Question: When font-lock colourises my Lisp buffers (in 'clojure-mode' and 'emacs-list-mode', at least, so I'm assuming all Lisp modes are affected as well), the font size of my symbols is getting reduced. In this case, I think a picture worth a thousand words:

As you can see, this leads to the indentation looking wrong, due to the symbols 'arena-ended-games-limit' and 'game-status' appearing in a smaller font than the other text in the buffer.
Does anyone know where this is being configured, and how I can turn it off?
I've Googled and read through lots of Emacs Lisp files to no avail, but as I don't really know what I'm looking for, I may have overlooked an obvious answer.
In case it matters, here is the ELPA package prologue from my 'init.el':
'''
(require 'package)
(add-to-list 'package-archives
'("melpa" . "http://melpa.milkbox.net/packages/"))
(add-to-list 'package-archives
'("marmalade" . "http://marmalade-repo.org/packages/") t)
(package-initialize)
(when (not package-archive-contents)
(package-refresh-contents))
;; packages
(defvar my-packages '(starter-kit
starter-kit-lisp
starter-kit-bindings
auto-complete
rainbow-delimiters
clojure-mode
cider
magit)
"A list of packages to ensure are installed at launch.")
(dolist (p my-packages)
(when (not (package-installed-p p))
(package-install p)))
'''
I'm fairly certain that nothing in <URL> / starter-kit-lisp is doing this, as I've read through the source pretty closely, but one never knows.
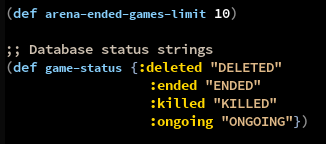
Answer: Thanks to <URL>, I've been able to figure out that the face that is responsible is 'font-lock-function-name-face', which sets the font family to Verdana, and the height to 0.9. Once I'd figured this out, I used the customise utility to remove the face and height changes, which resulted in the following being added to my 'init.el':
'''
(custom-set-faces
'(font-lock-function-name-face ((t (:foreground "LightSkyBlue" :weight bold)))))
'''
Now everything lines up nicely!